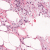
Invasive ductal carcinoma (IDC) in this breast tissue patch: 0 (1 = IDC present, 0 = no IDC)